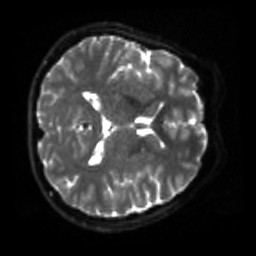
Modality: sbref
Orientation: axial
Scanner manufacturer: siemens
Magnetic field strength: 3 T
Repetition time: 4 s
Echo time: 0.0594 s